Aerial crown-view tile of a tropical tree (Barro Colorado Island, Panama), acquired 20250715:
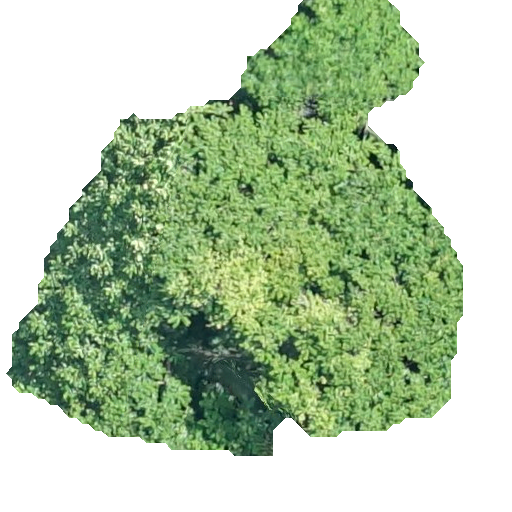
Species: Trattinnickia aspera
GBIF accepted scientific name: Trattinnickia aspera
Crown area: 205.67 m²